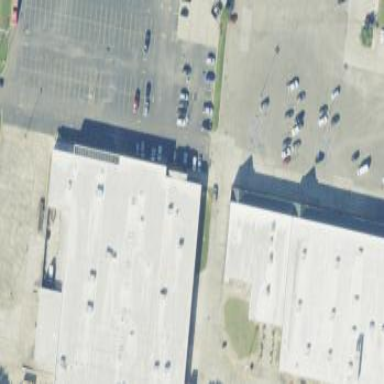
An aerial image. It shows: Retail building.